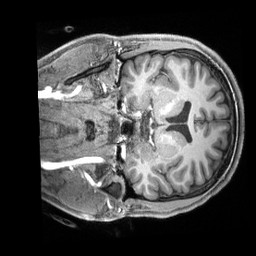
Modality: T1w
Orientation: coronal
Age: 23
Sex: male
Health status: healthy
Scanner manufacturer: siemens
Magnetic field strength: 3 T
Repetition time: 2.4 s
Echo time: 0.00228 s